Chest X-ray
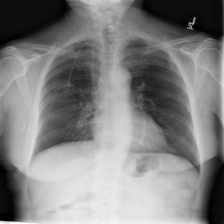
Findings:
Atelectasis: negative
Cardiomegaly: negative
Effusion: negative
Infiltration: negative
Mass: negative
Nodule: negative
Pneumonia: negative
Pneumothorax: negative
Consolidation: negative
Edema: negative
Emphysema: negative
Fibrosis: negative
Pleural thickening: negative
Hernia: negative